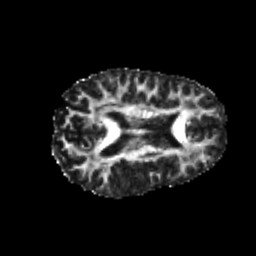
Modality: FA
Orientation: axial
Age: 24
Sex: female
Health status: healthy
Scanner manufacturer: philips
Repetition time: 7.393 s
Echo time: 0.08599 s